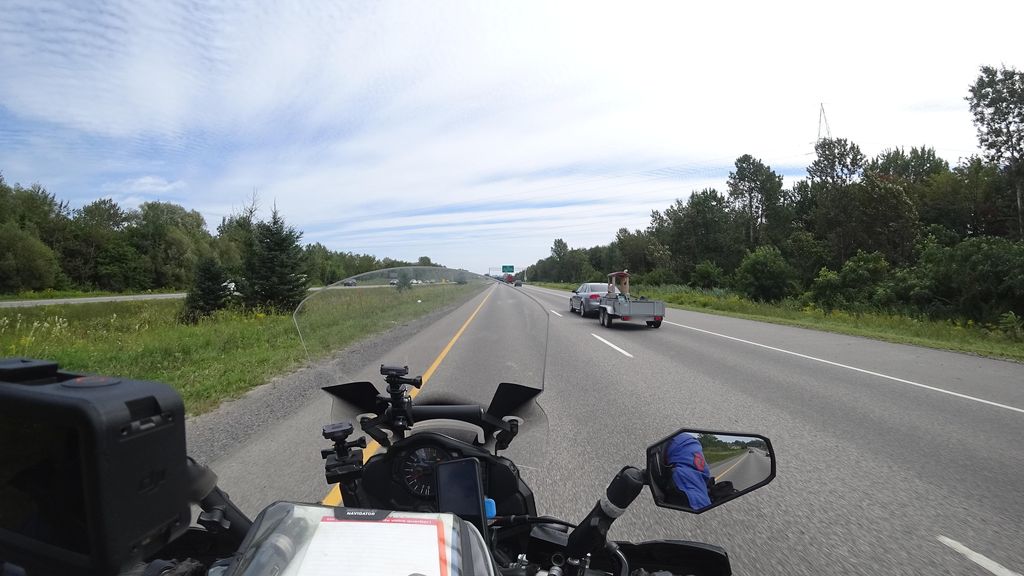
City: quebec_city